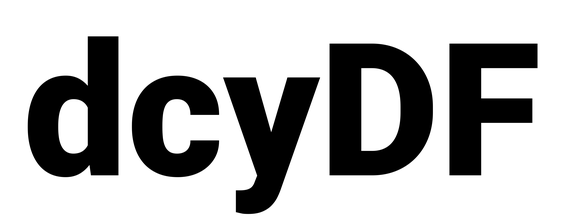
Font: Roboto_Black